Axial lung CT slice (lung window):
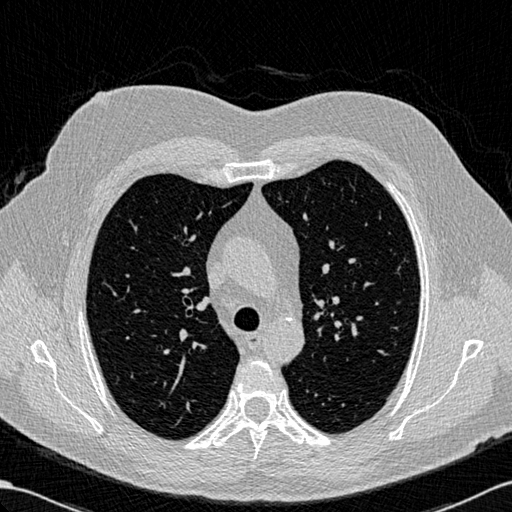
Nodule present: no